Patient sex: M
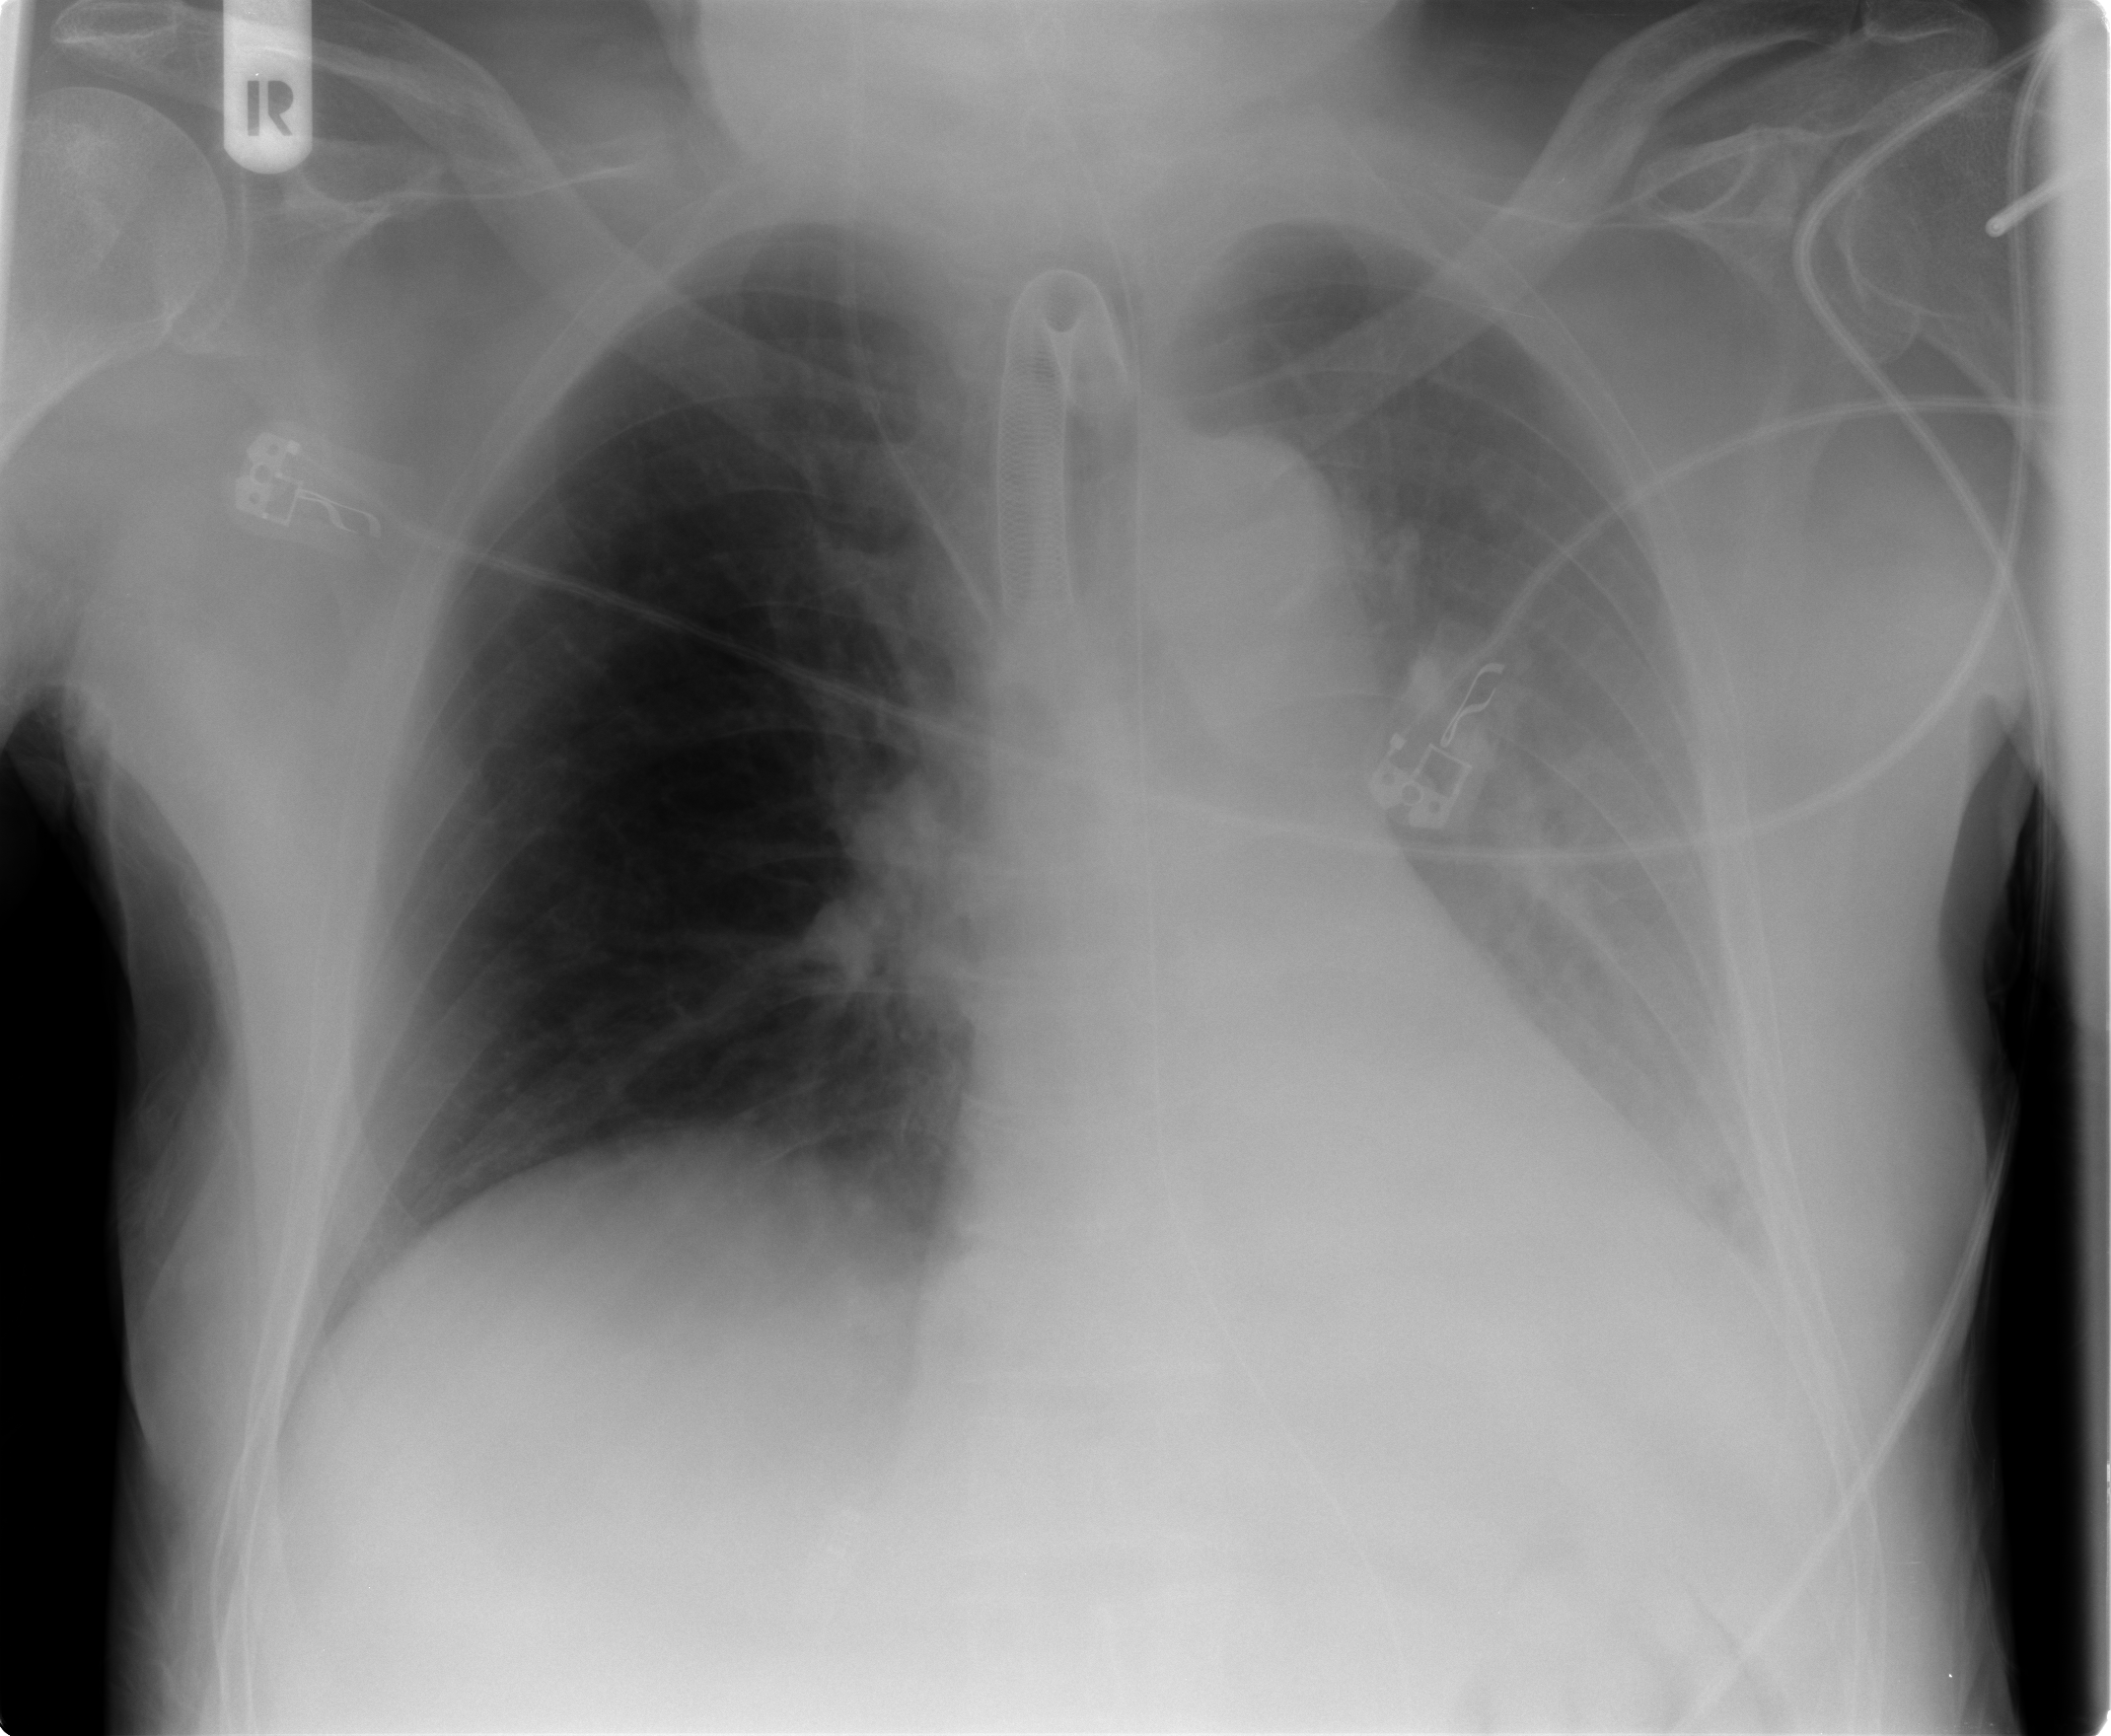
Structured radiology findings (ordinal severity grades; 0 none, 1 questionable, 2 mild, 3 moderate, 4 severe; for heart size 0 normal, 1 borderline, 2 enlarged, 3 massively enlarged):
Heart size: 1
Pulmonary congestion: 0
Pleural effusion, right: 0
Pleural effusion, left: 2
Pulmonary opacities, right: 0
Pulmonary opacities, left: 2
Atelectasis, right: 0
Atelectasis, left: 2